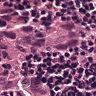
Metastatic tissue present: yes